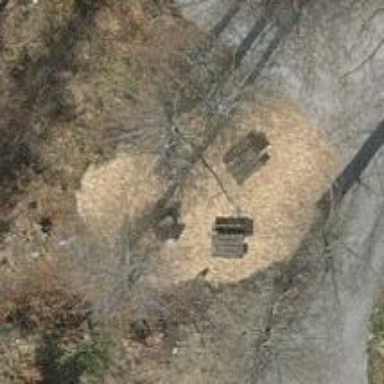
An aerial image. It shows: Picnic table located in leisure land area.